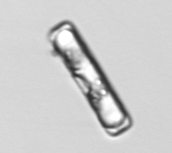
Label: Guinardia_delicatula